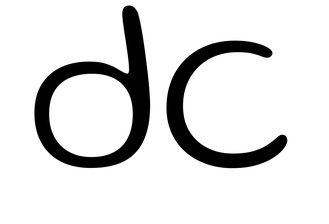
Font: Gluten_ExtraLight